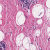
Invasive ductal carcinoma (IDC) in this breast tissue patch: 0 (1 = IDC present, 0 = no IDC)